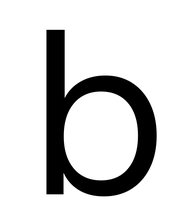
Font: InstrumentSans_Regular